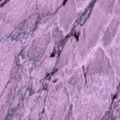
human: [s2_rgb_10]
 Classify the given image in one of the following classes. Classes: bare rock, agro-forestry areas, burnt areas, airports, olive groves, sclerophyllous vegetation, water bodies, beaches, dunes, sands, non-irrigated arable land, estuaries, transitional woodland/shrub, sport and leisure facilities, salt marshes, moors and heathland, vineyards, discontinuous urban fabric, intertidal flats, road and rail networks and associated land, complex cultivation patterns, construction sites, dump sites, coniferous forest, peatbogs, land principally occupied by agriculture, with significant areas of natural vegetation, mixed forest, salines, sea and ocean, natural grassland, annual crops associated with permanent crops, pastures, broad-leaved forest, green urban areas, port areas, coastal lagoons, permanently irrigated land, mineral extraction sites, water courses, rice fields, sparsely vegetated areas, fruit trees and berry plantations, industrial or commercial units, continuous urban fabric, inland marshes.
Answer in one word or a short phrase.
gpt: sea and ocean